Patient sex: M
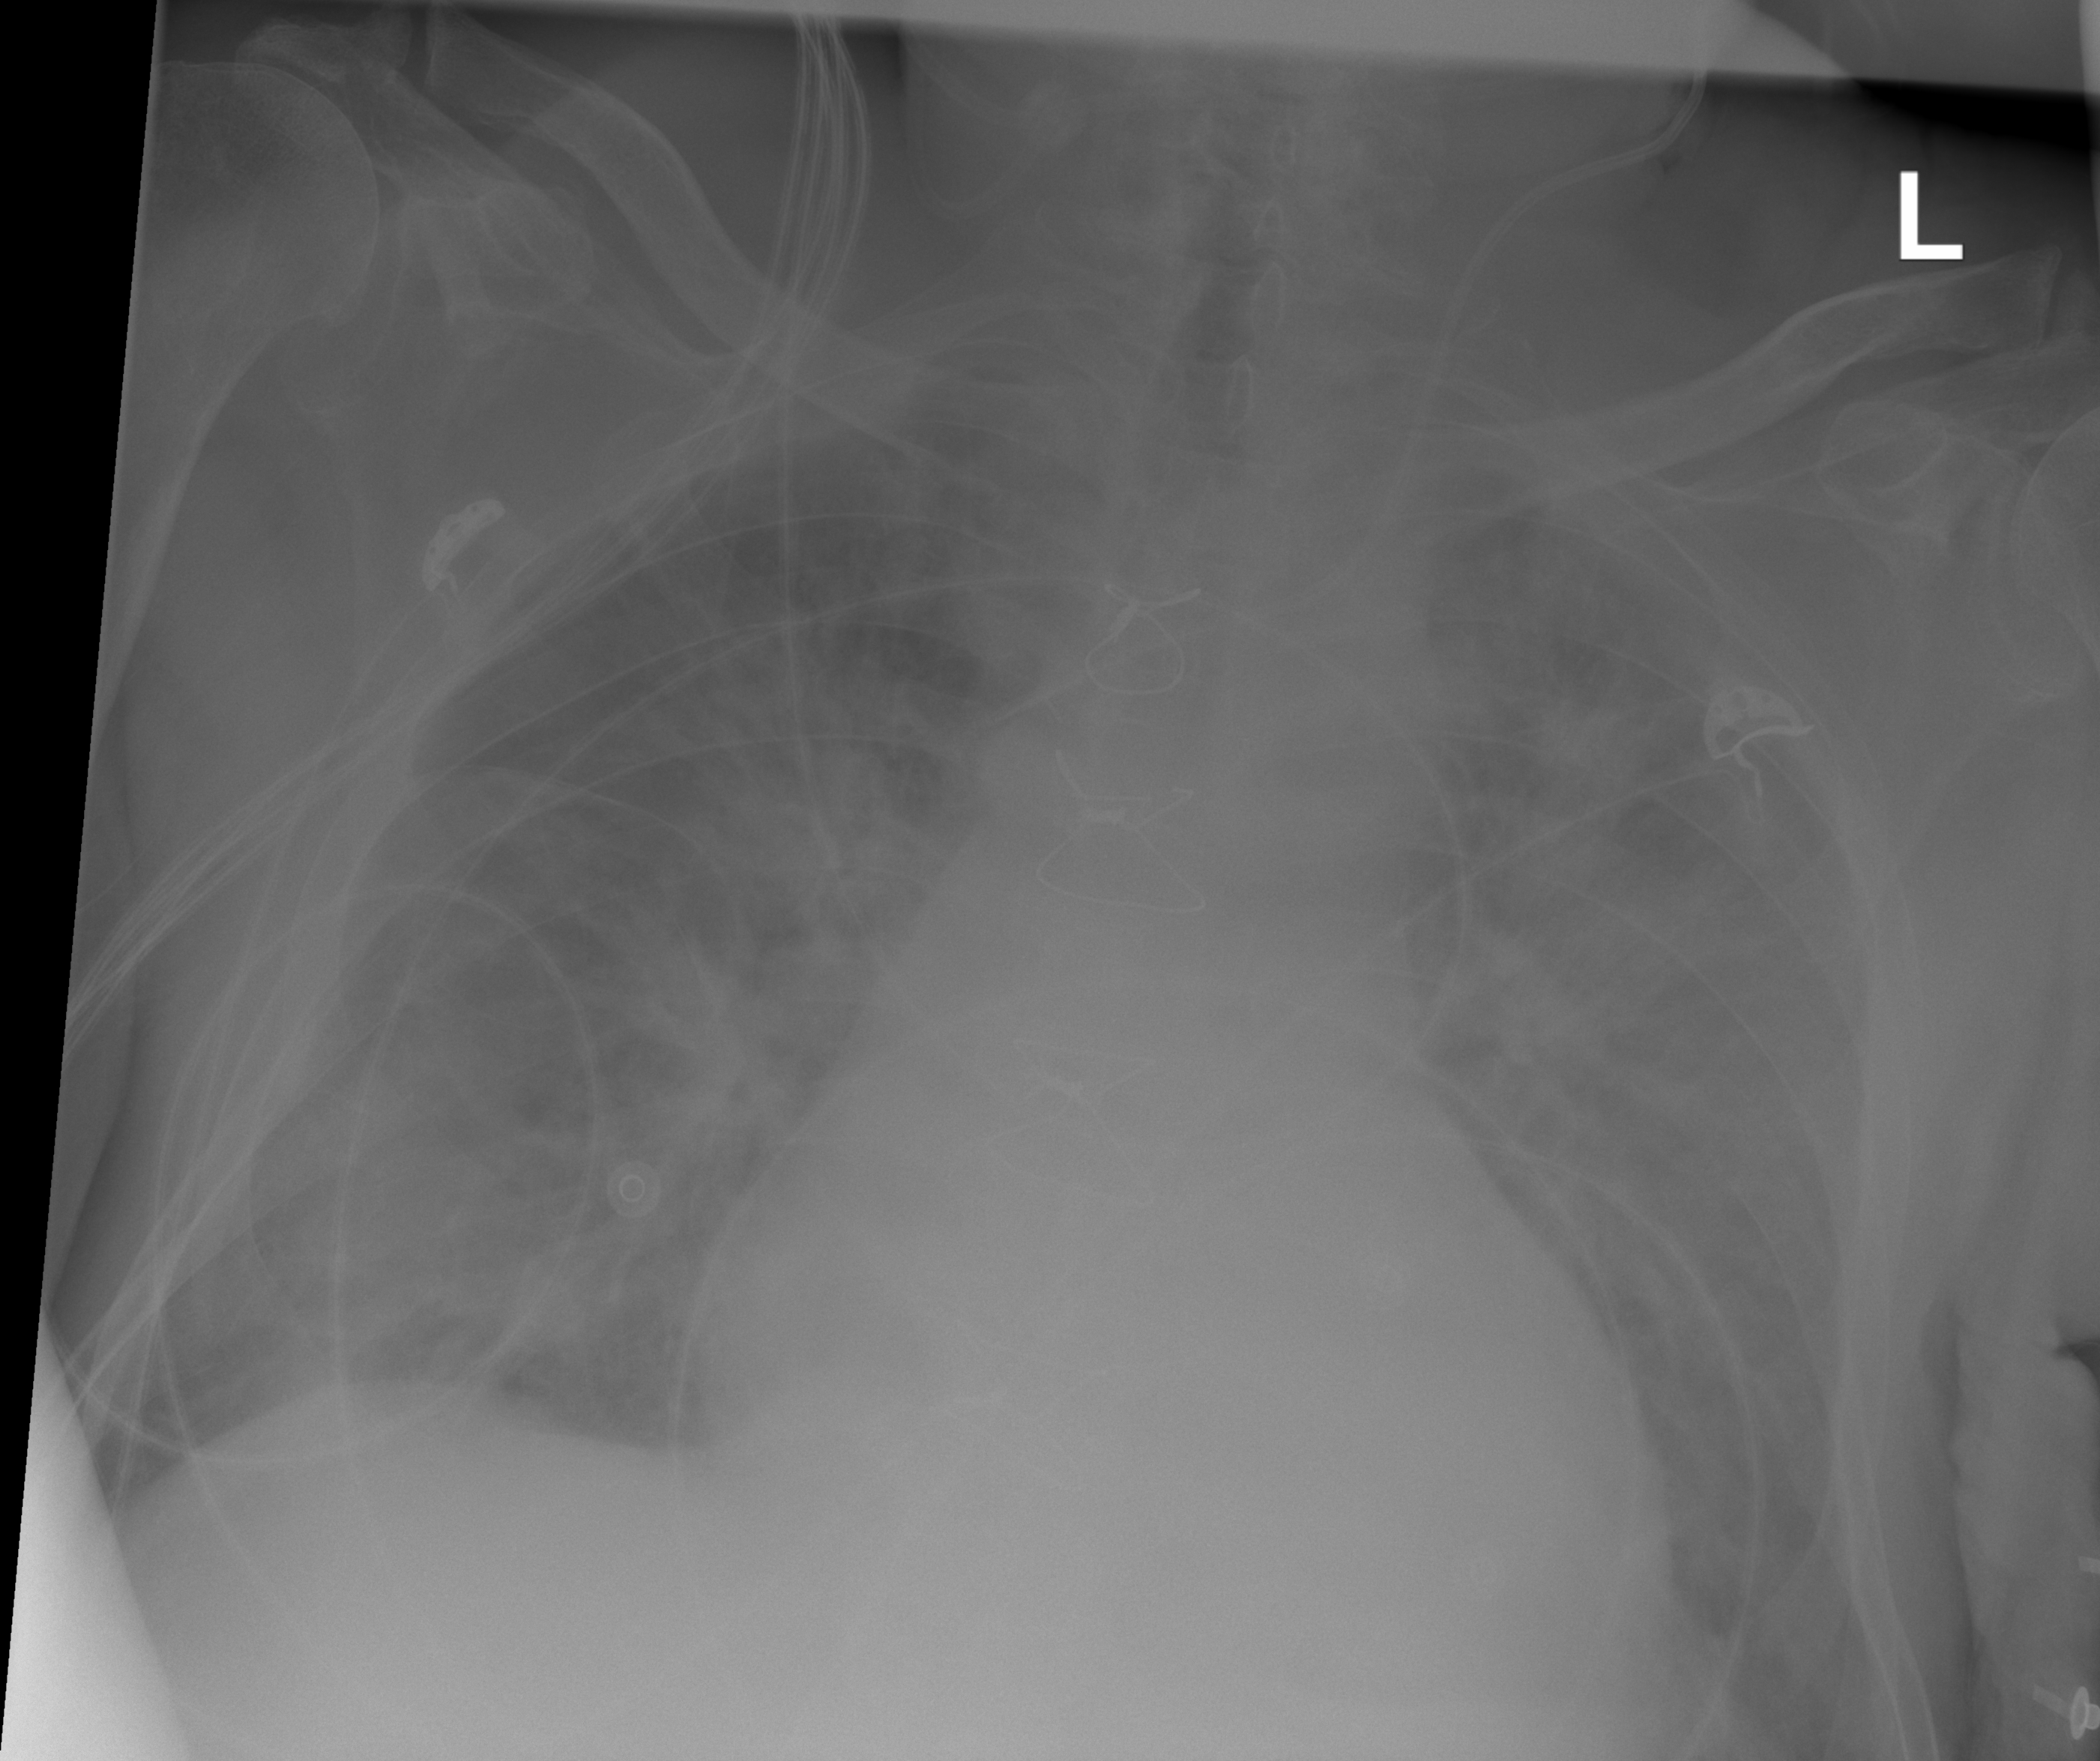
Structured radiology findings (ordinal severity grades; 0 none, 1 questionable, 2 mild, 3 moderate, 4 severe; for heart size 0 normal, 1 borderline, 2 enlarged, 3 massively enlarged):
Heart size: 2
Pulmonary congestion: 3
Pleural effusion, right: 2
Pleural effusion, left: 2
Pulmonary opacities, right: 3
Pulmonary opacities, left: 3
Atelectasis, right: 0
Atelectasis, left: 0